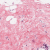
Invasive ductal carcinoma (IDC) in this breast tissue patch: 0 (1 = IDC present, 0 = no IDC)